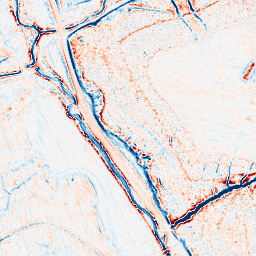
Category: edge_preserving
Decomposition family: anisotropic_diffusion
Decomposition parameters: iterations: 20
kappa: 100
gamma: 0.1
Upsampling method: cubic_catmull_rom
Upsampling parameters: scale: 8
Upsampling scale: 8